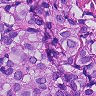
Metastatic tissue present: yes